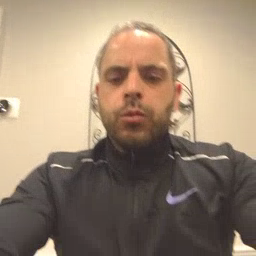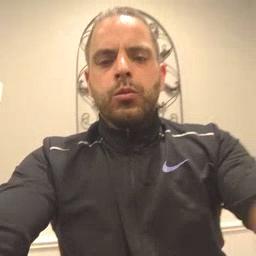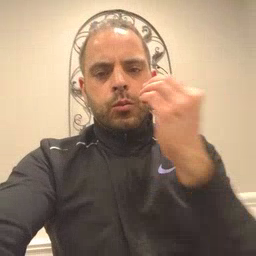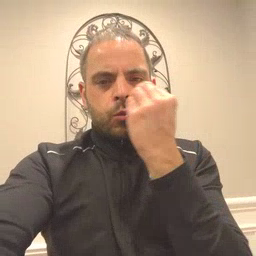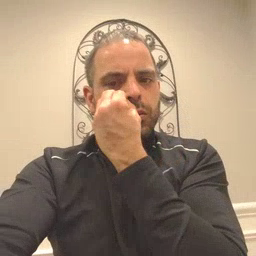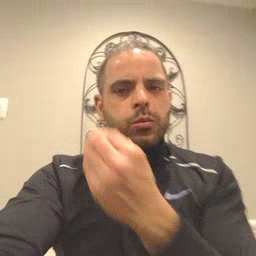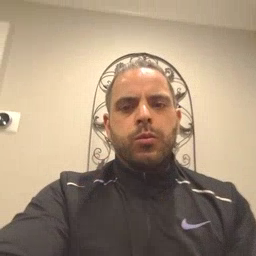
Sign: flower